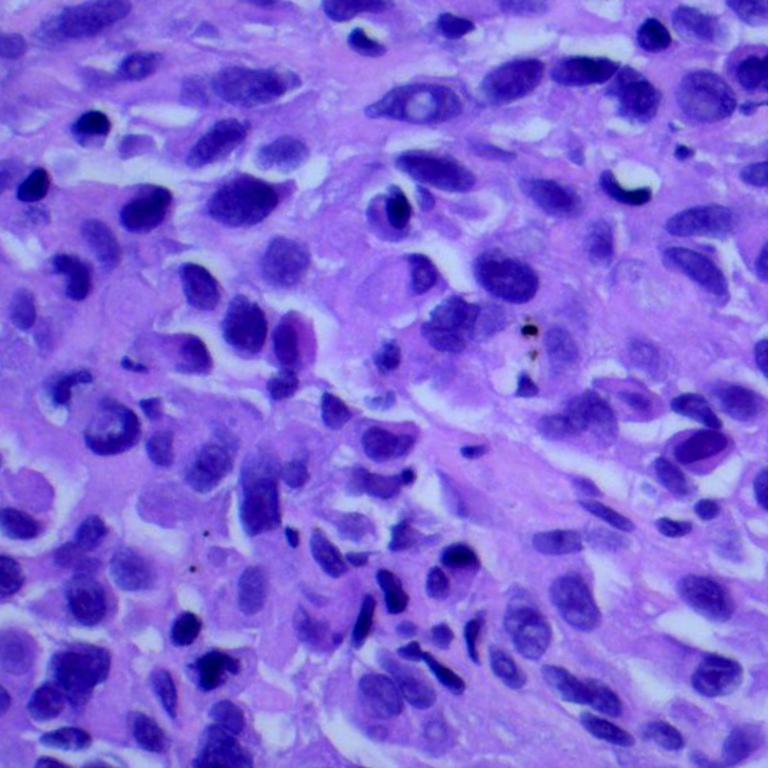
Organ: lung
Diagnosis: adenocarcinomas